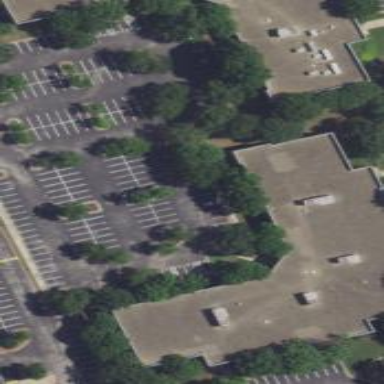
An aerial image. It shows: Office building.